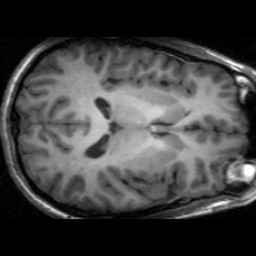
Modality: T1w
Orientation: axial
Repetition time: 0.008948 s
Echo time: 0.001784 s